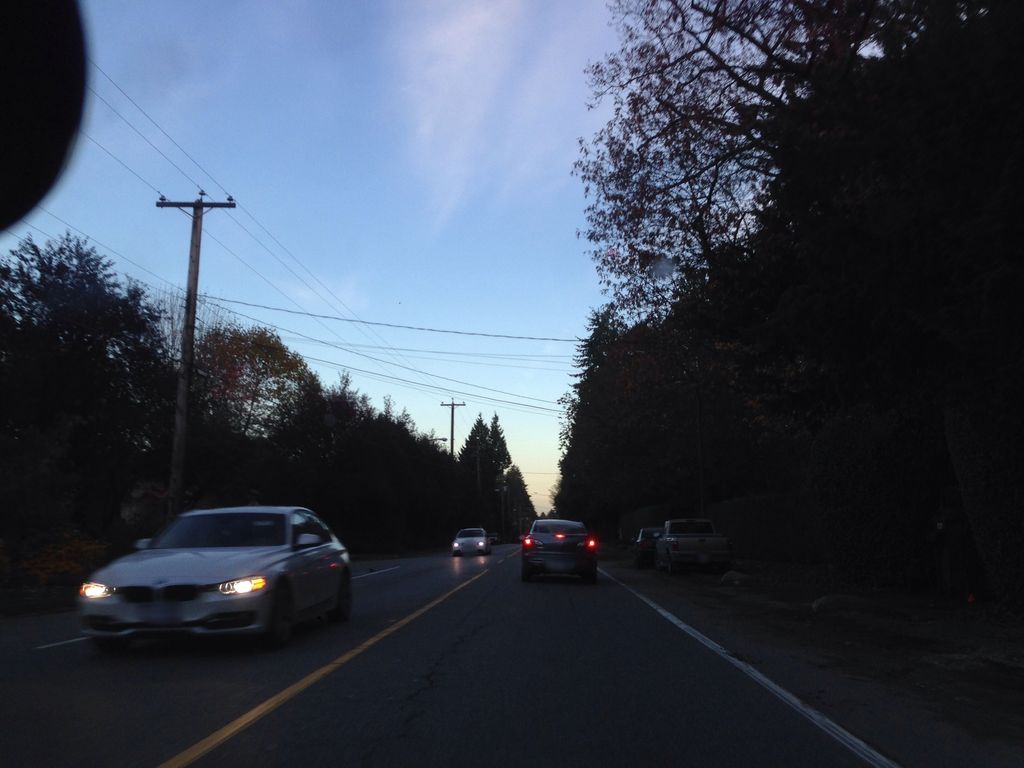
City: vancouver